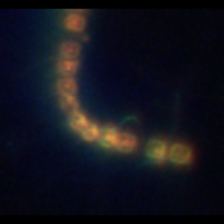
Taxon: Chaetoceros
Group: Diatoms